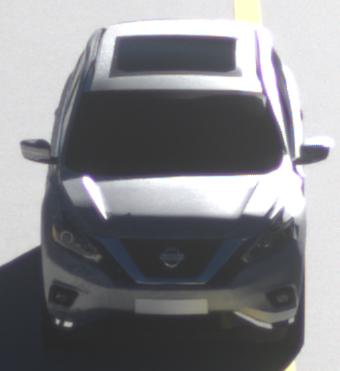
Make: Nissan
Model: Murano
Detailed model: Gen. 3 Z52
Model produced from: 2015
Doors: 5
Color: white
Road condition: dry road
Daytime: morning or afternoon
Contrast: high contrast